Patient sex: M
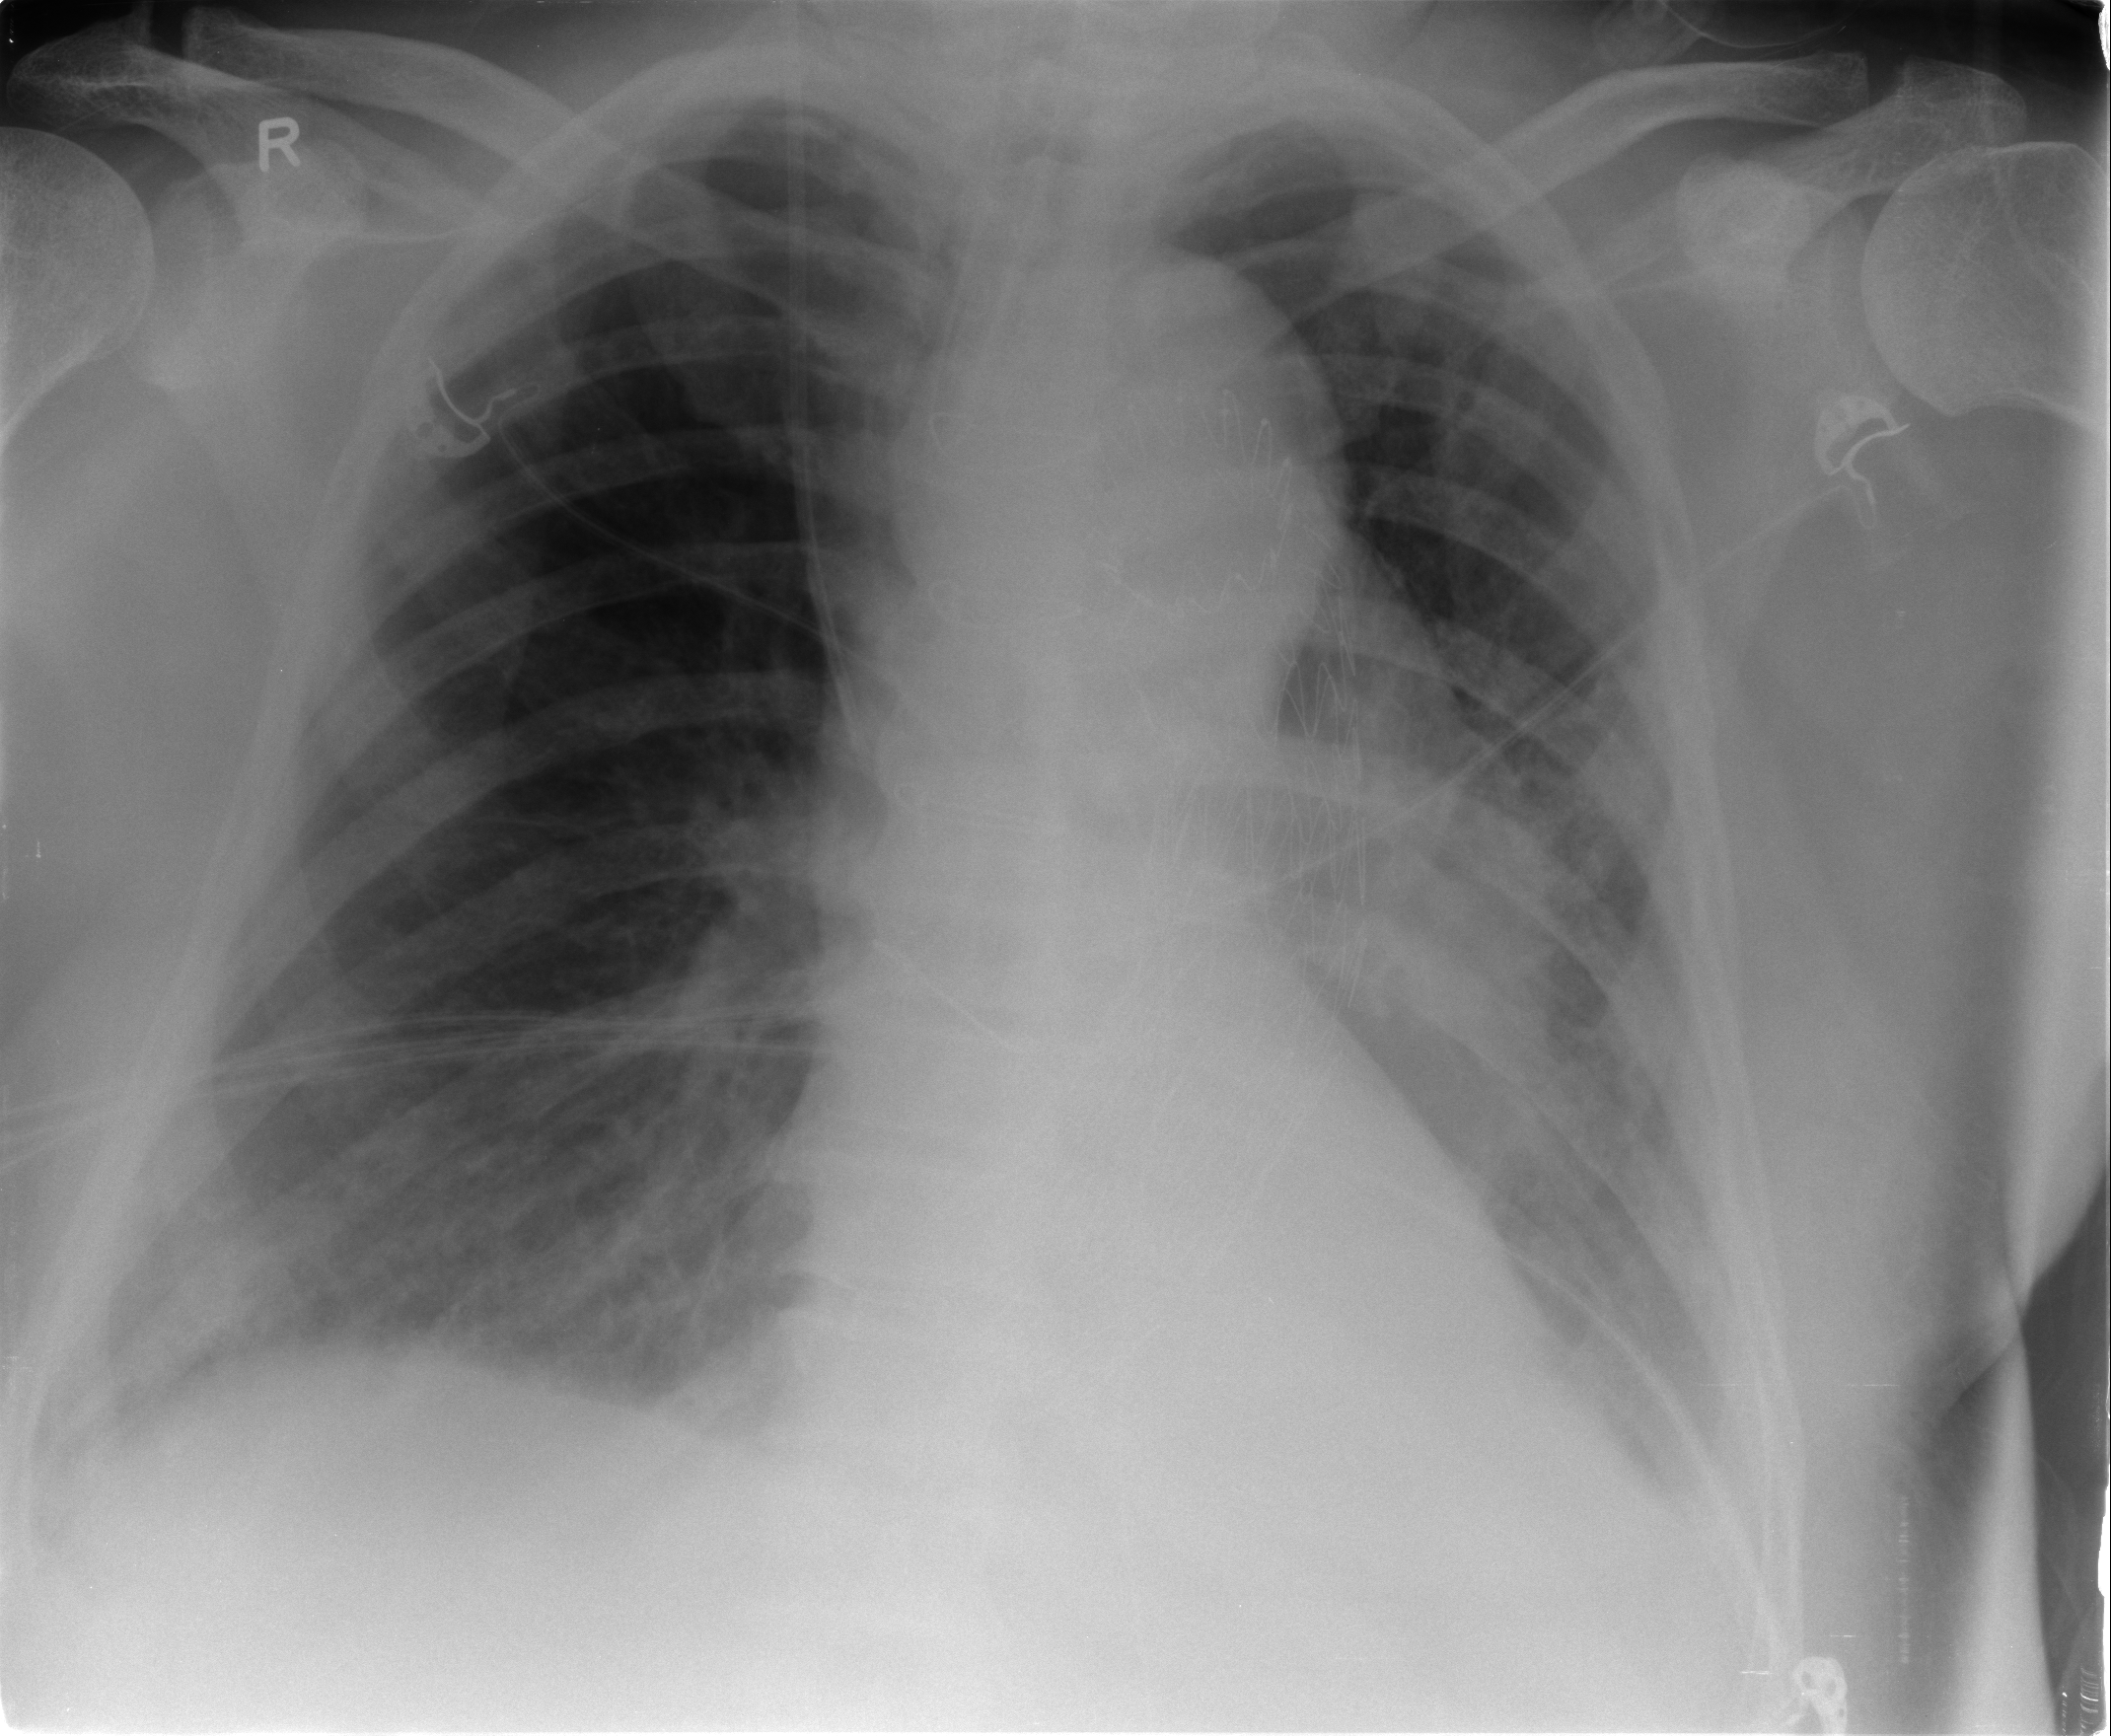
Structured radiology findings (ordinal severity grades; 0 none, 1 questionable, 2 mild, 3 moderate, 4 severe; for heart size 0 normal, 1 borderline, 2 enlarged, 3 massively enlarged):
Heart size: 0
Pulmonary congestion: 0
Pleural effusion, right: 1
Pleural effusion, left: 2
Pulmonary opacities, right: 0
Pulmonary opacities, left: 0
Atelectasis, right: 2
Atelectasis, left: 2